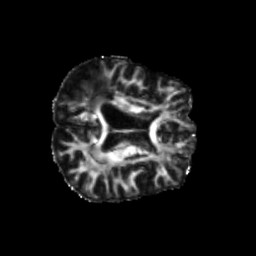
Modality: FA
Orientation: axial
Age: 68
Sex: female
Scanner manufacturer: siemens
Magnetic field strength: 3 T
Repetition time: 5.25 s
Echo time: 0.08 s